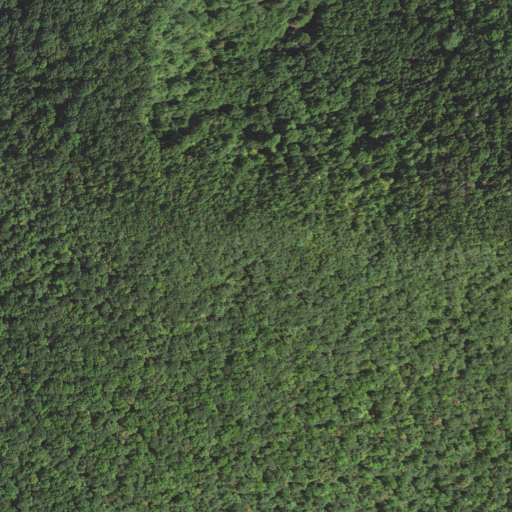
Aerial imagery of mountain in North Carolina named Bluff Mountain containing only deciduous forest